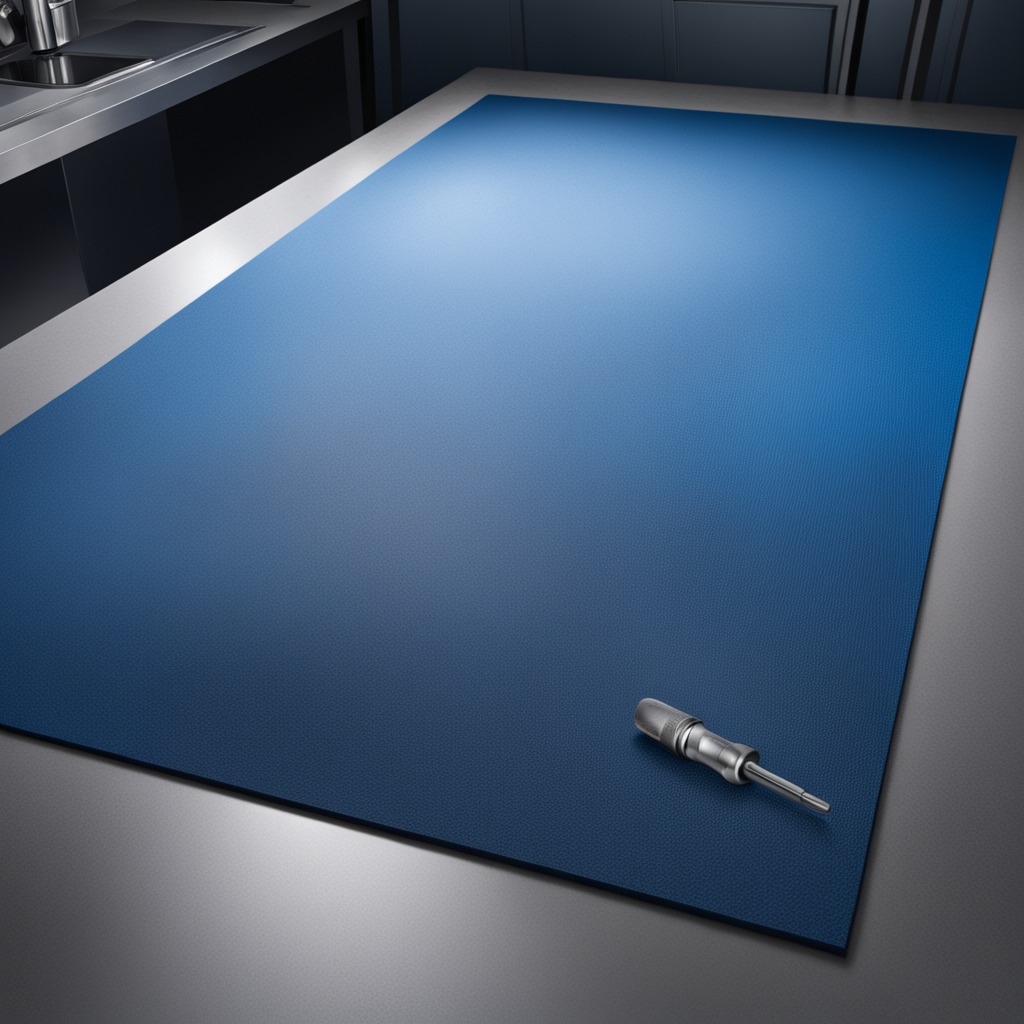
A screwdriver lying on a clean granite tabletop